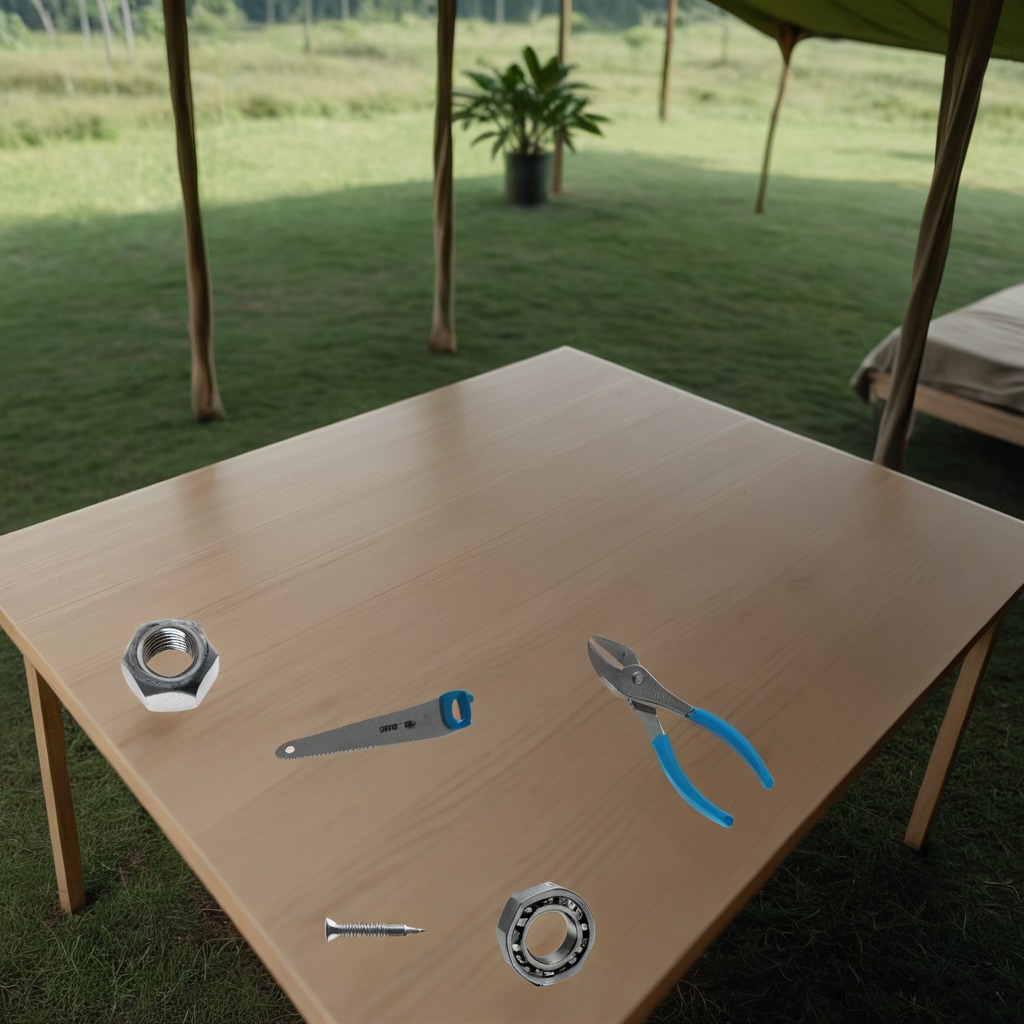
A ball bearing, pliers, a saw, and nut are lying on the wooden table.